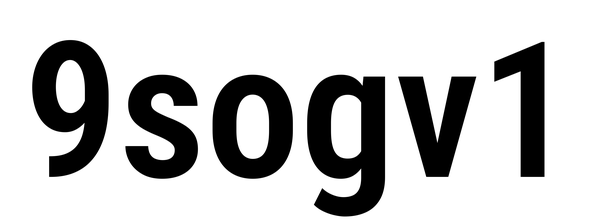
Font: Roboto_Condensed_SemiBold